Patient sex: M
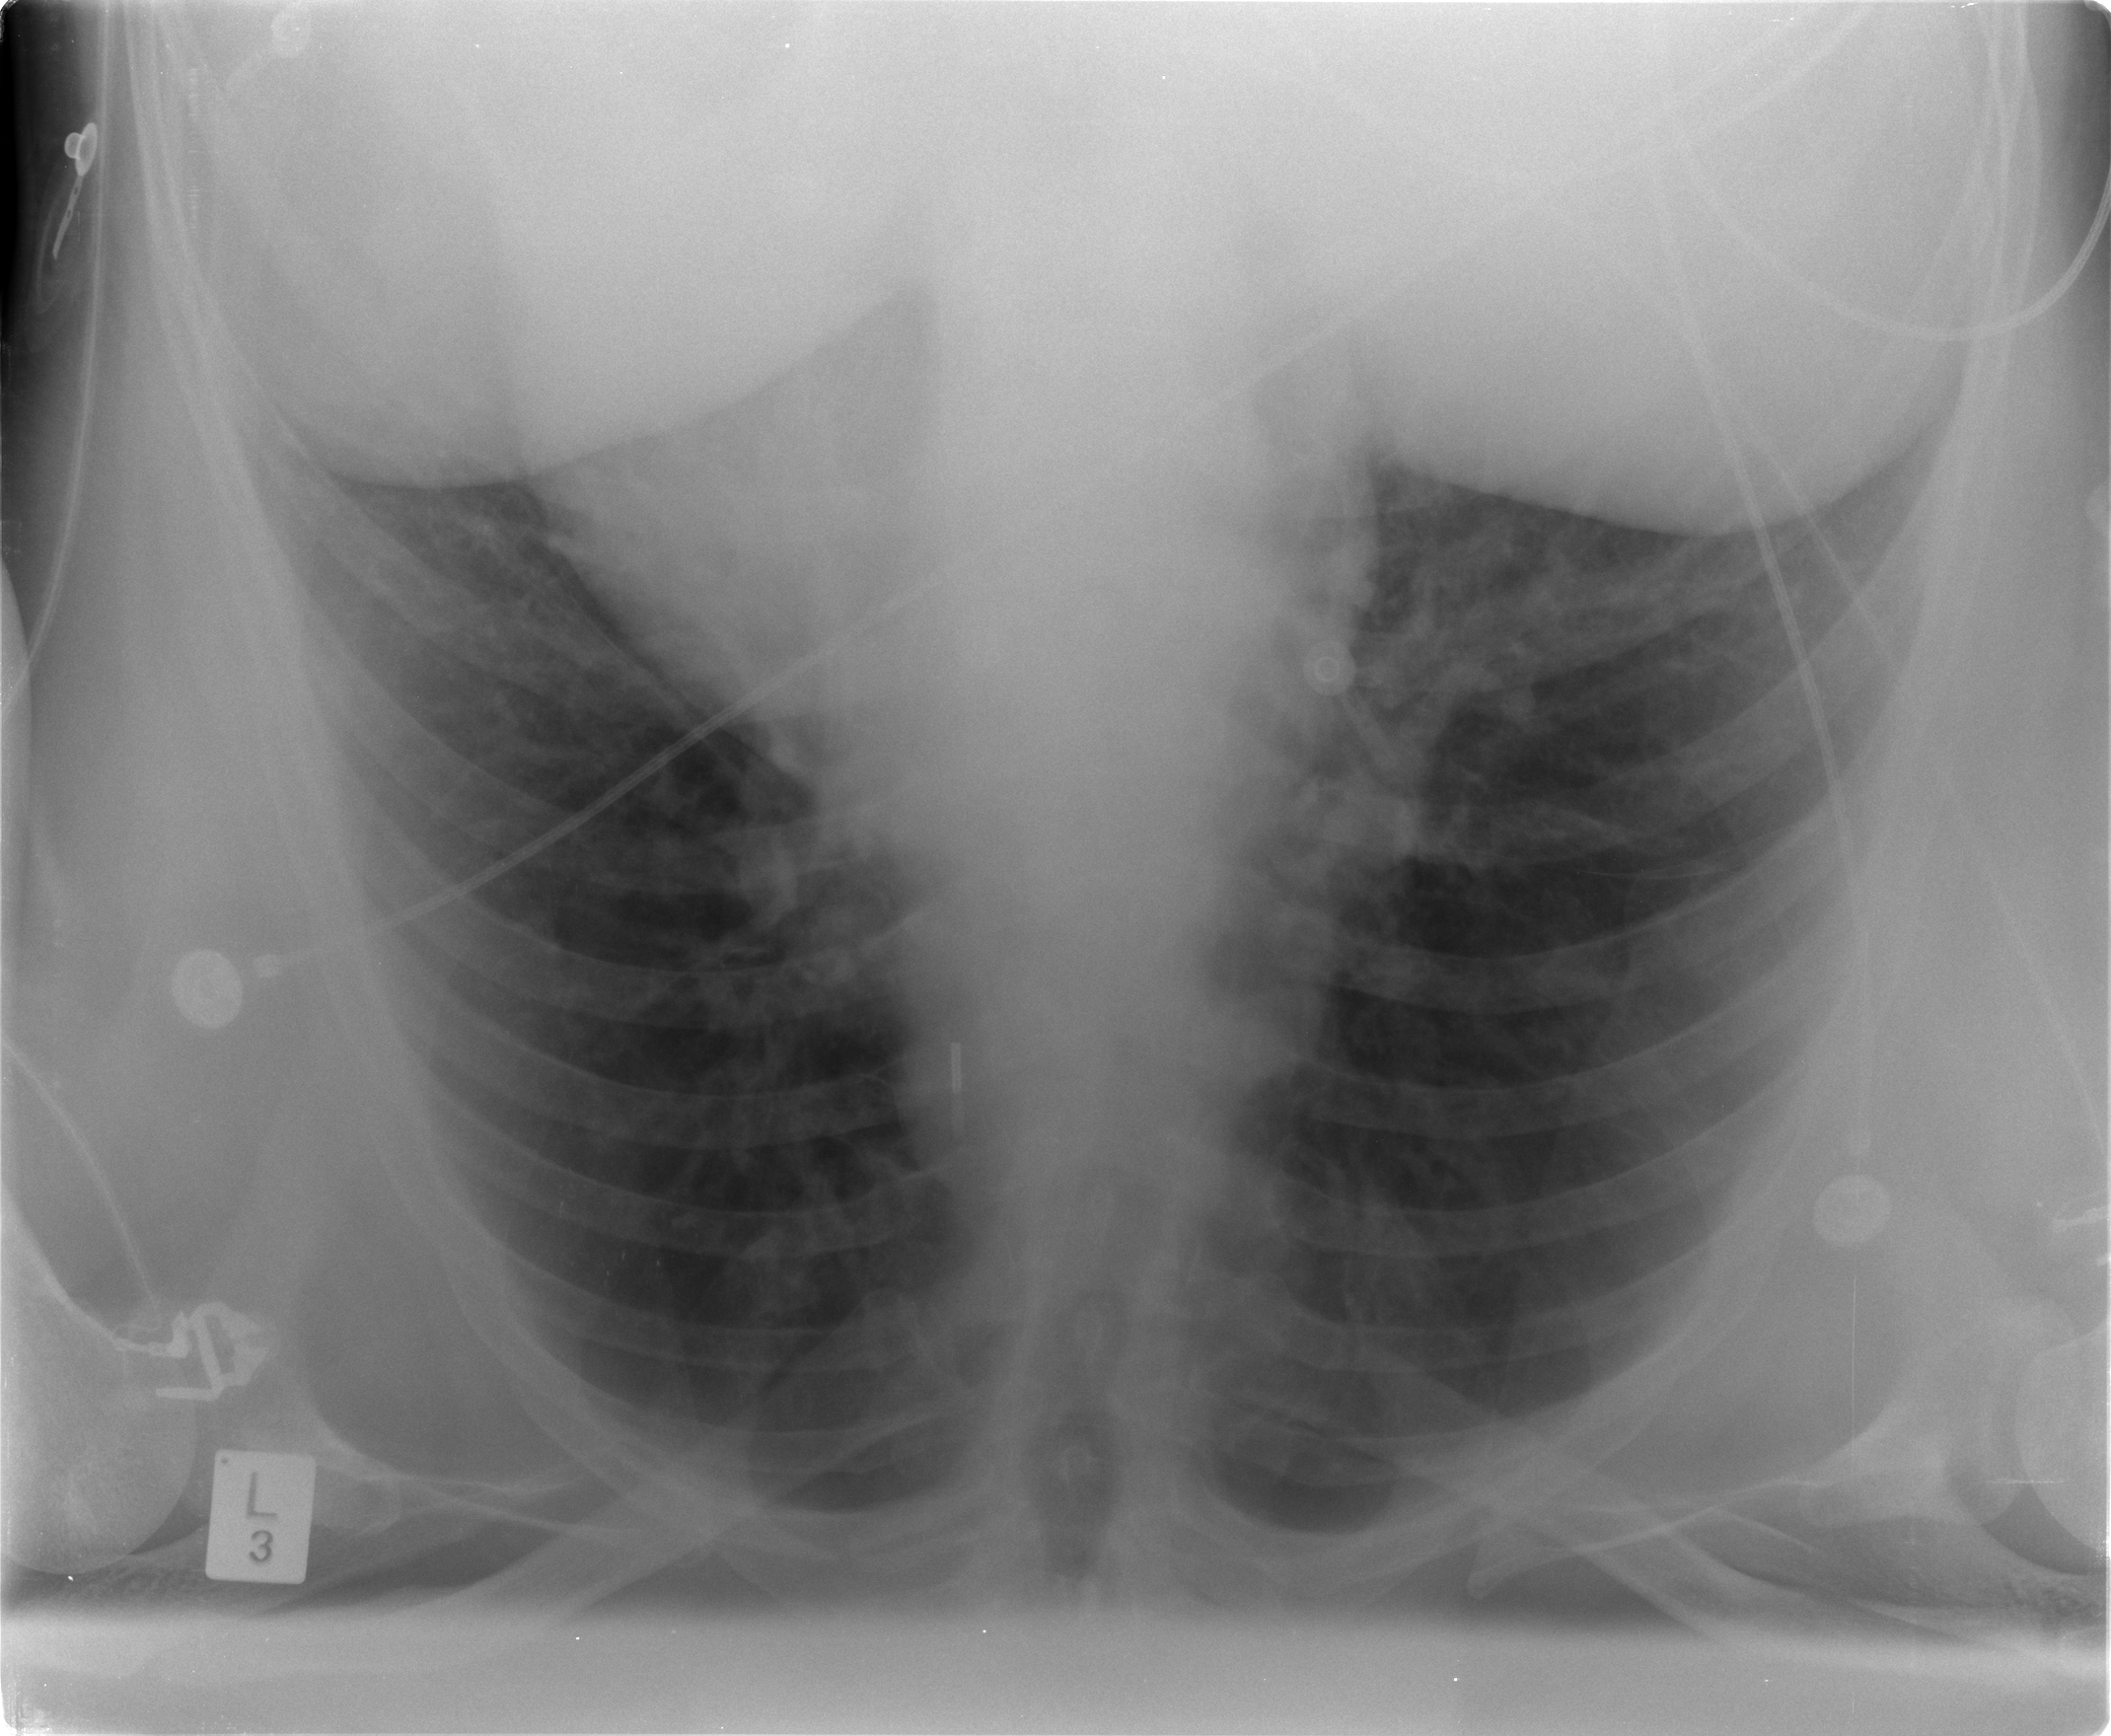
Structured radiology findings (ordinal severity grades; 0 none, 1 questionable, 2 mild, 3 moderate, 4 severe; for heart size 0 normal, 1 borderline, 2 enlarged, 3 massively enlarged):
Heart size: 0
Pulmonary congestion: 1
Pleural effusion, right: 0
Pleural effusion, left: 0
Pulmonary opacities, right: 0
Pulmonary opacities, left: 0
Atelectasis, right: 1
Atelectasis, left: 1